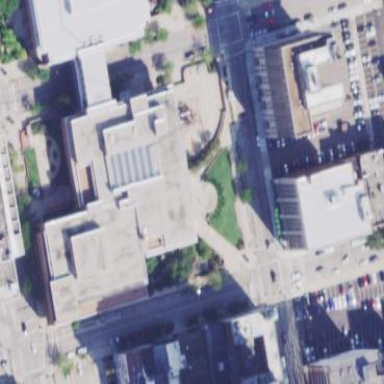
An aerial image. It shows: Part of building is shown in the image.